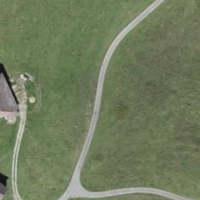
EUNIS habitat code: 24
Species observed at this site:
Campanula barbata